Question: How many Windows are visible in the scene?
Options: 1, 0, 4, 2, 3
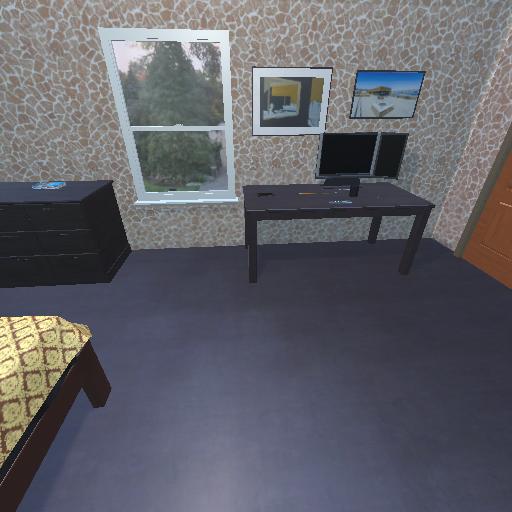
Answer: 1